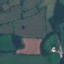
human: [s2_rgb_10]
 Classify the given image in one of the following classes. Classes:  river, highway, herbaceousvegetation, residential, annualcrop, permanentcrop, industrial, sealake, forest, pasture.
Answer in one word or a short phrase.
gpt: Pasture